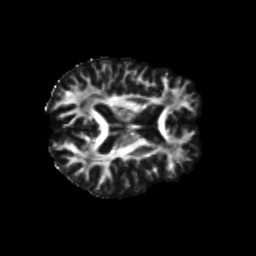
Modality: FA
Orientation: axial
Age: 24
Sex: male
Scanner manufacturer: siemens
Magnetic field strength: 3 T
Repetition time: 8.6 s
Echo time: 0.095 s